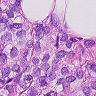
Metastatic tissue present: yes